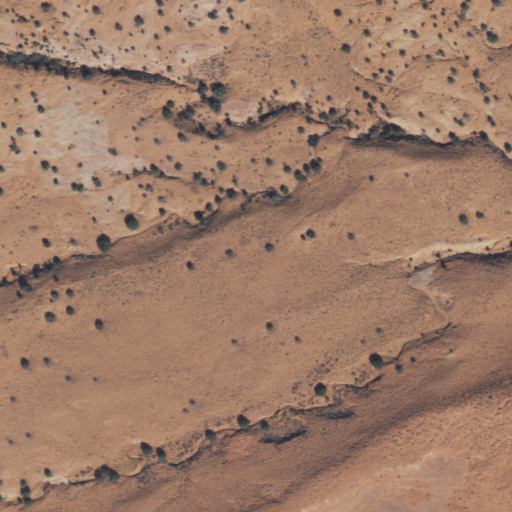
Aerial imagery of valley in Arizona named Red Rock Valley containing only shrub